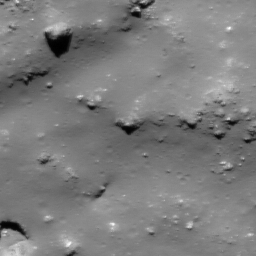
Pit: Tycho 5b
Host crater: Tycho
Host type: impact_melt
Lunar coordinates: latitude -42.618, longitude 348.636